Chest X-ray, PA view. Patient: 68 years old, sex F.
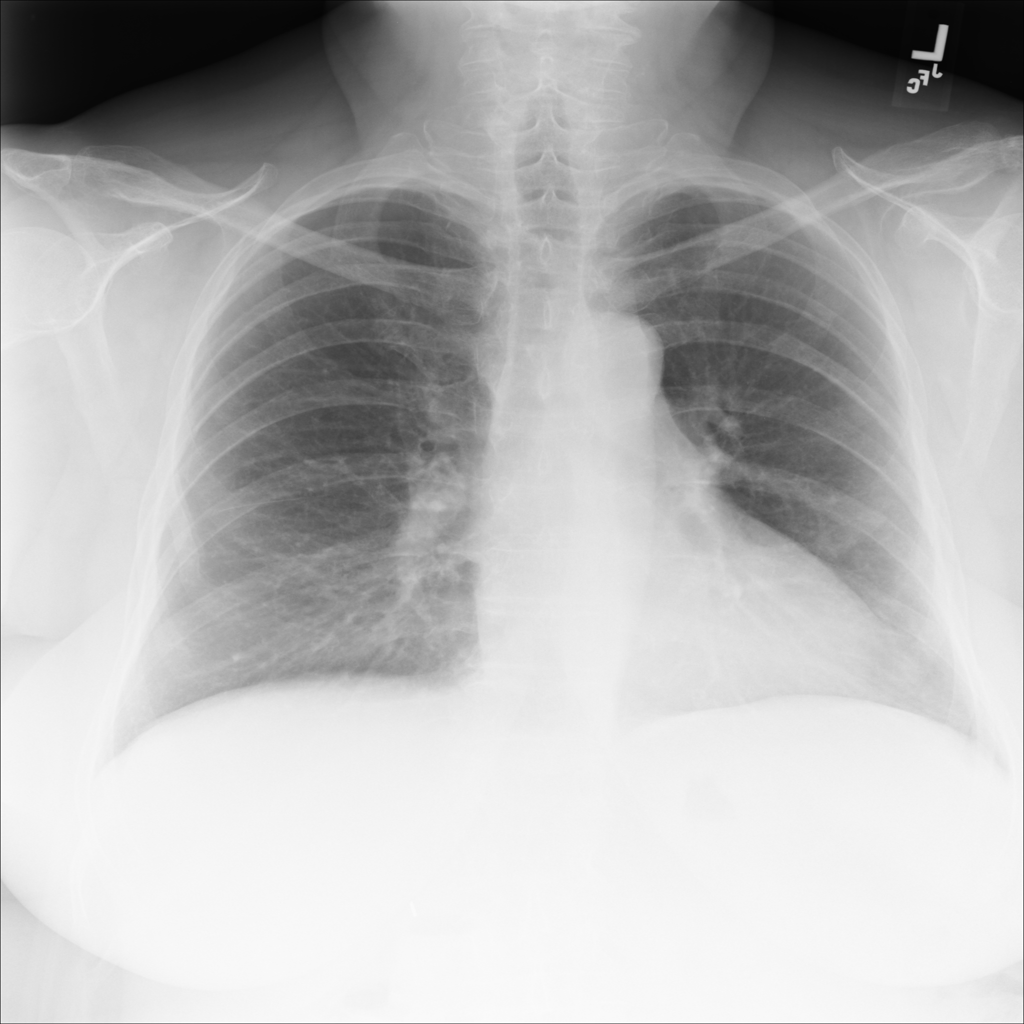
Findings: No Finding